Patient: sex M, age 60
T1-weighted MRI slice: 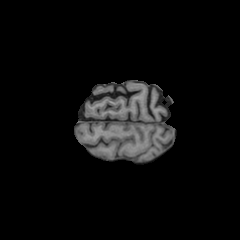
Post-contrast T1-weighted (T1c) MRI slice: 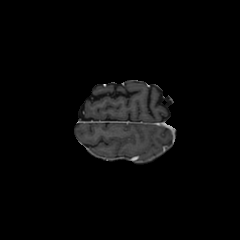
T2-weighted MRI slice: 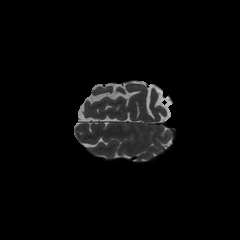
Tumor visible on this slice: no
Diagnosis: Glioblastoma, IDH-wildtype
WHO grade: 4